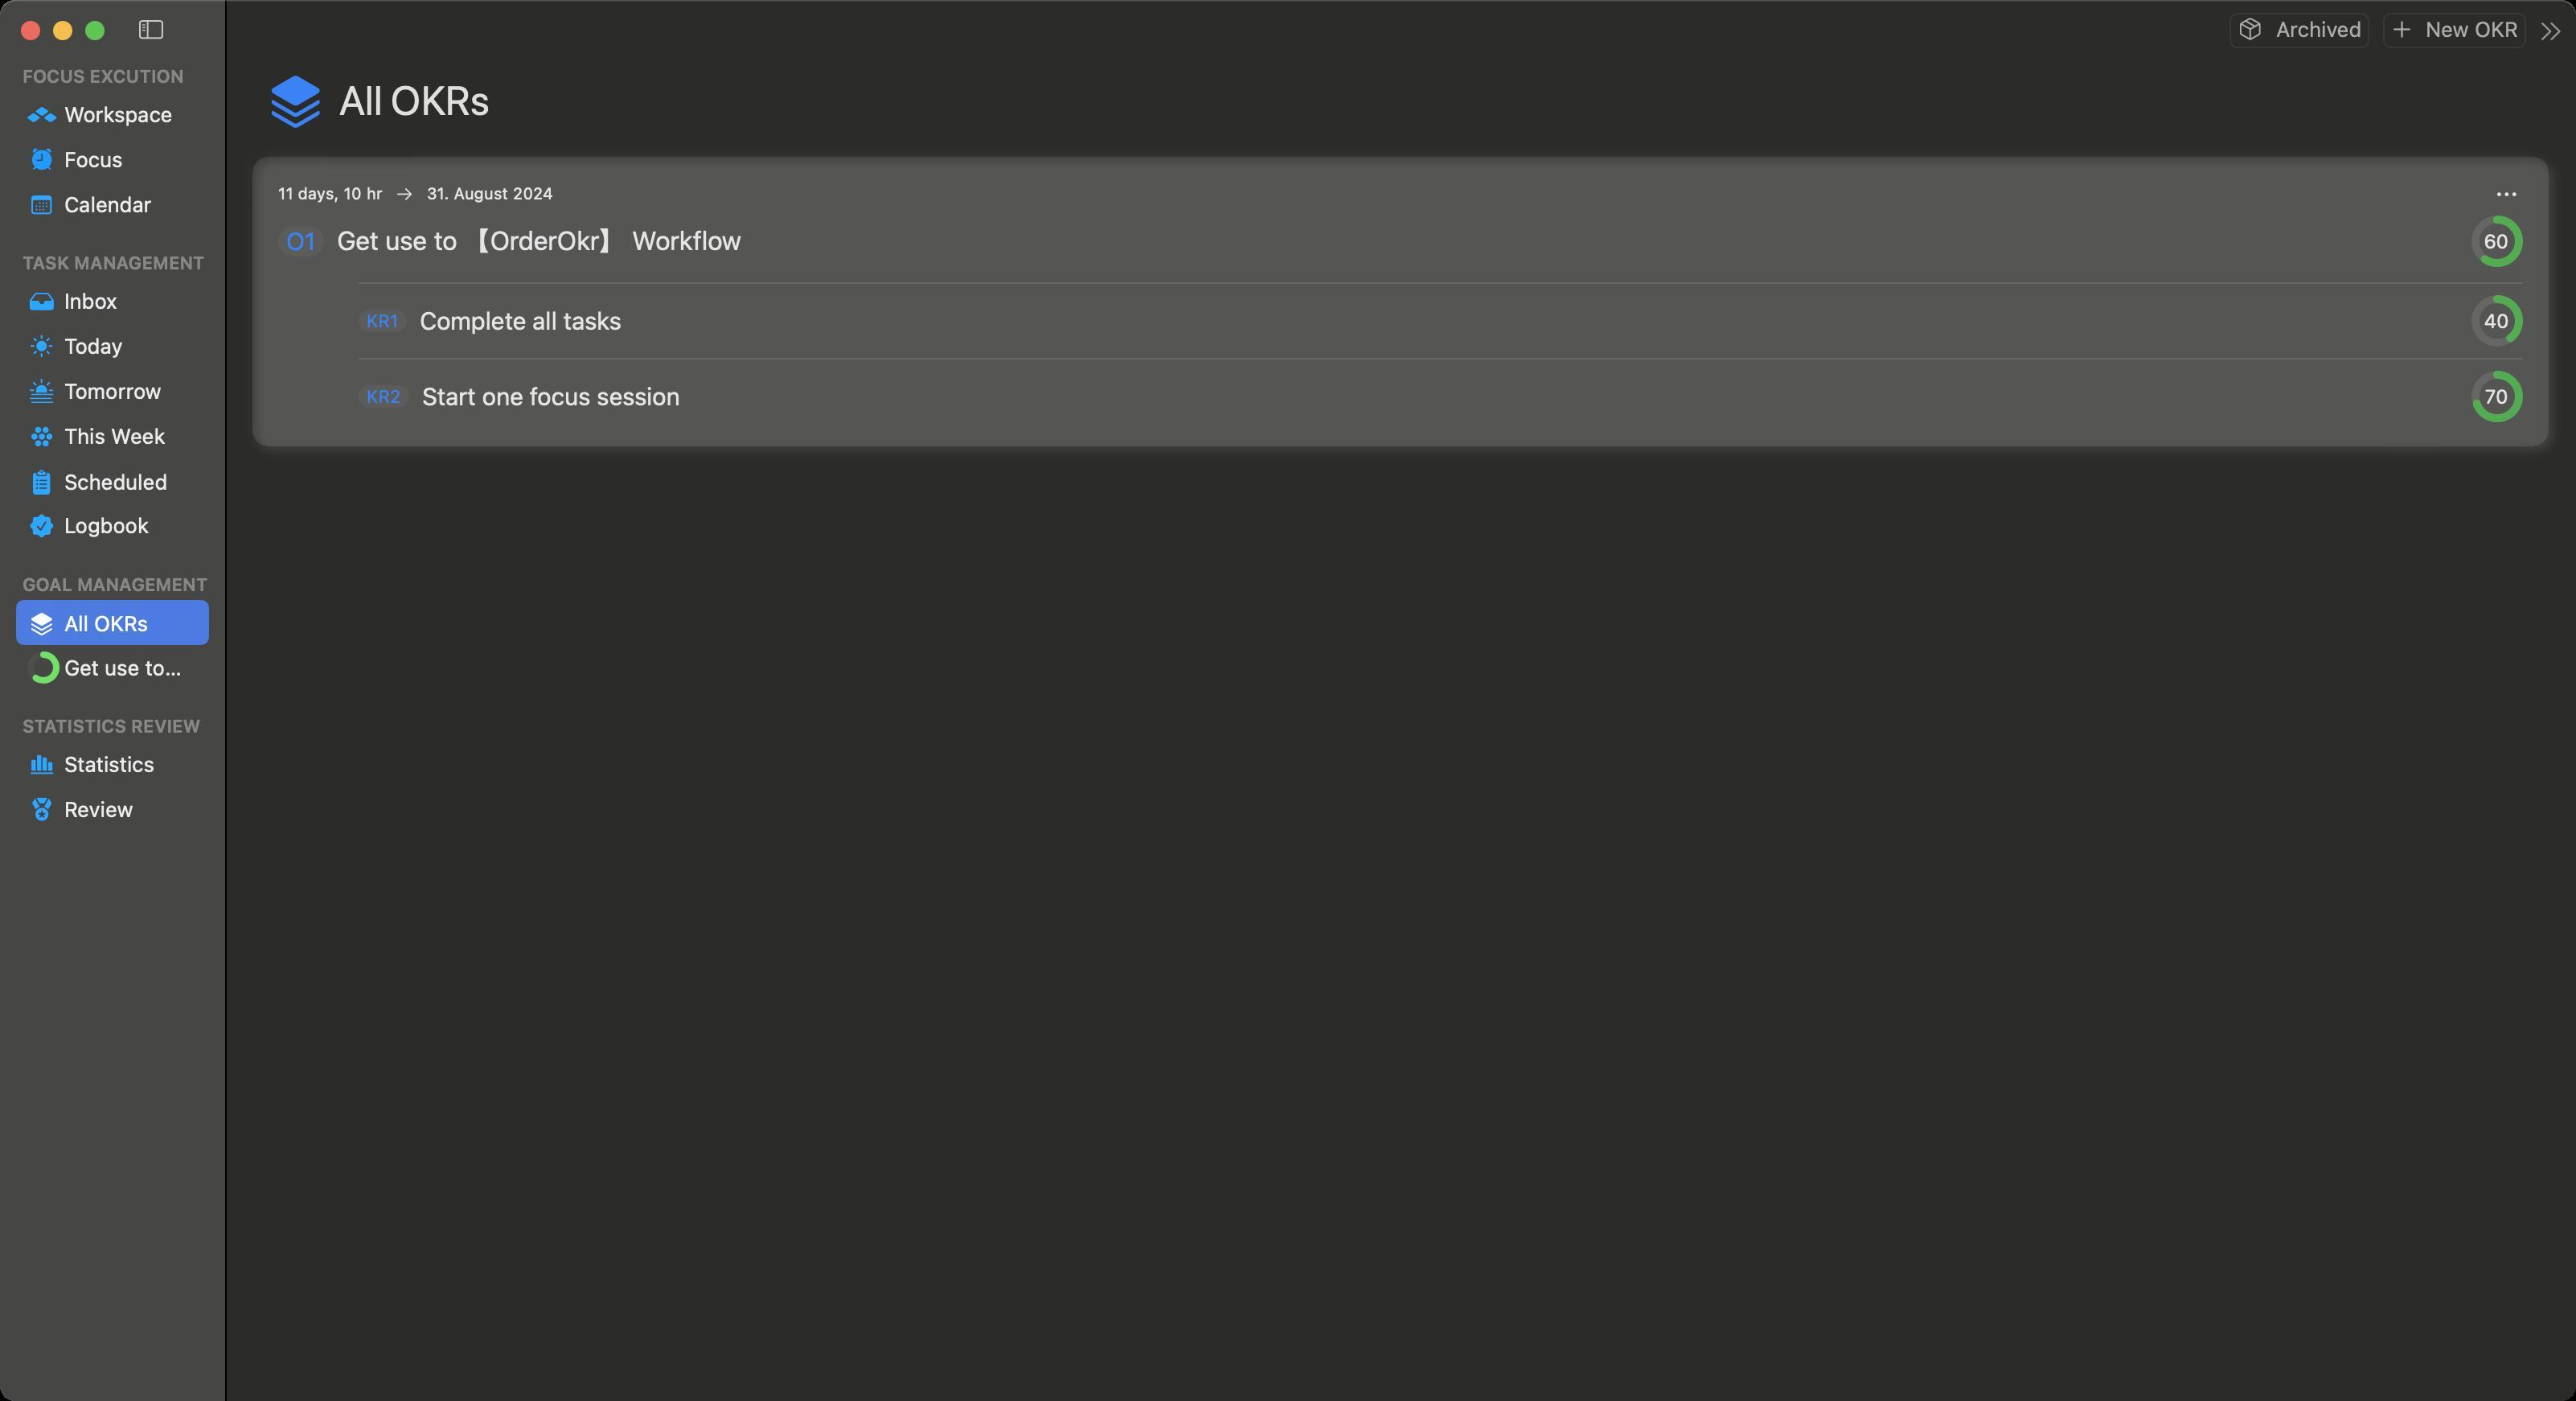
Accessibility tree:
{"name": "OrderOkr", "role": "AXWindow", "description": null, "role_description": "standard window", "value": null, "position": "10.00;122.00", "size": "1602;871", "children": [{"name": null, "role": "AXGroup", "description": null, "role_description": "group", "value": null, "position": "0.00;0.00", "size": "1602;871", "children": [{"name": null, "role": "AXSplitGroup", "description": null, "role_description": "split group", "value": null, "position": "0.00;0.00", "size": "1602;871", "children": [{"name": null, "role": "AXGroup", "description": null, "role_description": "group", "value": null, "position": "0.00;0.00", "size": "140;871", "children": [{"name": null, "role": "AXScrollArea", "description": null, "role_description": "scroll area", "value": null, "position": "0.00;38.00", "size": "140;833", "children": [{"name": null, "role": "AXOutline", "description": "Sidebar", "role_description": "outline", "value": null, "position": "0.00;38.00", "size": "140;833", "children": [{"name": null, "role": "AXRow", "description": null, "role_description": "outline row", "value": null, "position": "0.00;38.00", "size": "140;19", "children": [{"name": null, "role": "AXCell", "description": null, "role_description": "cell", "value": null, "position": "10.00;38.00", "size": "120;19", "children": [{"name": null, "role": "AXGroup", "description": null, "role_description": "group", "value": null, "position": "14.00;38.00", "size": "124;19", "children": [{"name": null, "role": "AXHeading", "description": "FOCUS EXCUTION", "role_description": "heading", "value": null, "position": "14.00;40.50", "size": "100;14", "children": []}]}]}]}, {"name": null, "role": "AXRow", "description": null, "role_description": "outline row", "value": null, "position": "0.00;57.00", "size": "140;28", "children": [{"name": null, "role": "AXCell", "description": null, "role_description": "cell", "value": null, "position": "10.00;57.00", "size": "120;28", "children": [{"name": null, "role": "AXButton", "description": "Workspace", "role_description": "button", "value": null, "position": "17.00;63.00", "size": "90;16", "children": []}]}]}, {"name": null, "role": "AXRow", "description": null, "role_description": "outline row", "value": null, "position": "0.00;85.00", "size": "140;28", "children": [{"name": null, "role": "AXCell", "description": null, "role_description": "cell", "value": null, "position": "10.00;85.00", "size": "120;28", "children": [{"name": null, "role": "AXButton", "description": "Focus", "role_description": "button", "value": null, "position": "20.00;91.04", "size": "56;16", "children": []}]}]}, {"name": null, "role": "AXRow", "description": null, "role_description": "outline row", "value": null, "position": "0.00;113.00", "size": "140;28", "children": [{"name": null, "role": "AXCell", "description": null, "role_description": "cell", "value": null, "position": "10.00;113.00", "size": "120;28", "children": [{"name": null, "role": "AXButton", "description": "Calendar", "role_description": "button", "value": null, "position": "19.50;119.00", "size": "75;16", "children": []}]}]}, {"name": null, "role": "AXRow", "description": null, "role_description": "outline row", "value": null, "position": "0.00;154.00", "size": "140;19", "children": [{"name": null, "role": "AXCell", "description": null, "role_description": "cell", "value": null, "position": "10.00;154.00", "size": "120;19", "children": [{"name": null, "role": "AXGroup", "description": null, "role_description": "group", "value": null, "position": "14.00;154.00", "size": "124;19", "children": [{"name": null, "role": "AXHeading", "description": "TASK MANAGEMENT", "role_description": "heading", "value": null, "position": "14.00;156.50", "size": "114;14", "children": []}]}]}]}, {"name": null, "role": "AXRow", "description": null, "role_description": "outline row", "value": null, "position": "0.00;173.00", "size": "140;28", "children": [{"name": null, "role": "AXCell", "description": null, "role_description": "cell", "value": null, "position": "10.00;173.00", "size": "120;28", "children": [{"name": null, "role": "AXButton", "description": "Inbox", "role_description": "button", "value": null, "position": "18.50;179.00", "size": "54;16", "children": []}]}]}, {"name": null, "role": "AXRow", "description": null, "role_description": "outline row", "value": null, "position": "0.00;201.00", "size": "140;28", "children": [{"name": null, "role": "AXCell", "description": null, "role_description": "cell", "value": null, "position": "10.00;201.00", "size": "120;28", "children": [{"name": null, "role": "AXButton", "description": "Today", "role_description": "button", "value": null, "position": "19.00;206.79", "size": "58;16", "children": []}]}]}, {"name": null, "role": "AXRow", "description": null, "role_description": "outline row", "value": null, "position": "0.00;229.00", "size": "140;28", "children": [{"name": null, "role": "AXCell", "description": null, "role_description": "cell", "value": null, "position": "10.00;229.00", "size": "120;28", "children": [{"name": null, "role": "AXButton", "description": "Tomorrow", "role_description": "button", "value": null, "position": "18.50;234.83", "size": "82;16", "children": []}]}]}, {"name": null, "role": "AXRow", "description": null, "role_description": "outline row", "value": null, "position": "0.00;257.00", "size": "140;28", "children": [{"name": null, "role": "AXCell", "description": null, "role_description": "cell", "value": null, "position": "10.00;257.00", "size": "120;28", "children": [{"name": null, "role": "AXButton", "description": "This Week", "role_description": "button", "value": null, "position": "19.50;263.00", "size": "84;16", "children": []}]}]}, {"name": null, "role": "AXRow", "description": null, "role_description": "outline row", "value": null, "position": "0.00;285.00", "size": "140;28", "children": [{"name": null, "role": "AXCell", "description": null, "role_description": "cell", "value": null, "position": "10.00;285.00", "size": "120;28", "children": [{"name": null, "role": "AXButton", "description": "Scheduled", "role_description": "button", "value": null, "position": "20.50;291.00", "size": "84;16", "children": []}]}]}, {"name": null, "role": "AXRow", "description": null, "role_description": "outline row", "value": null, "position": "0.00;313.00", "size": "140;28", "children": [{"name": null, "role": "AXCell", "description": null, "role_description": "cell", "value": null, "position": "10.00;313.00", "size": "120;28", "children": [{"name": null, "role": "AXButton", "description": "Logbook", "role_description": "button", "value": null, "position": "18.50;318.58", "size": "74;16", "children": []}]}]}, {"name": null, "role": "AXRow", "description": null, "role_description": "outline row", "value": null, "position": "0.00;354.00", "size": "140;19", "children": [{"name": null, "role": "AXCell", "description": null, "role_description": "cell", "value": null, "position": "10.00;354.00", "size": "120;19", "children": [{"name": null, "role": "AXGroup", "description": null, "role_description": "group", "value": null, "position": "14.00;354.00", "size": "124;19", "children": [{"name": null, "role": "AXHeading", "description": "GOAL MANAGEMENT", "role_description": "heading", "value": null, "position": "14.00;356.50", "size": "116;14", "children": []}]}]}]}, {"name": null, "role": "AXRow", "description": null, "role_description": "outline row", "value": null, "position": "0.00;373.00", "size": "140;28", "children": [{"name": null, "role": "AXCell", "description": null, "role_description": "cell", "value": null, "position": "10.00;373.00", "size": "120;28", "children": [{"name": null, "role": "AXButton", "description": "All OKRs", "role_description": "button", "value": null, "position": "18.00;379.33", "size": "74;16", "children": []}]}]}, {"name": null, "role": "AXRow", "description": null, "role_description": "outline row", "value": null, "position": "0.00;401.00", "size": "140;28", "children": [{"name": null, "role": "AXCell", "description": null, "role_description": "cell", "value": null, "position": "10.00;401.00", "size": "120;28", "children": [{"name": null, "role": "AXButton", "description": "Get use to 【OrderOkr】 Workflow", "role_description": "button", "value": null, "position": "17.00;405.00", "size": "96;20", "children": []}]}]}, {"name": null, "role": "AXRow", "description": null, "role_description": "outline row", "value": null, "position": "0.00;442.00", "size": "140;19", "children": [{"name": null, "role": "AXCell", "description": null, "role_description": "cell", "value": null, "position": "10.00;442.00", "size": "120;19", "children": [{"name": null, "role": "AXGroup", "description": null, "role_description": "group", "value": null, "position": "14.00;442.00", "size": "124;19", "children": [{"name": null, "role": "AXHeading", "description": "STATISTICS REVIEW", "role_description": "heading", "value": null, "position": "14.00;444.50", "size": "111;14", "children": []}]}]}]}, {"name": null, "role": "AXRow", "description": null, "role_description": "outline row", "value": null, "position": "0.00;461.00", "size": "140;28", "children": [{"name": null, "role": "AXCell", "description": null, "role_description": "cell", "value": null, "position": "10.00;461.00", "size": "120;28", "children": [{"name": null, "role": "AXButton", "description": "Statistics", "role_description": "button", "value": null, "position": "19.00;467.00", "size": "78;16", "children": []}]}]}, {"name": null, "role": "AXRow", "description": null, "role_description": "outline row", "value": null, "position": "0.00;489.00", "size": "140;28", "children": [{"name": null, "role": "AXCell", "description": null, "role_description": "cell", "value": null, "position": "10.00;489.00", "size": "120;28", "children": [{"name": null, "role": "AXButton", "description": "Review", "role_description": "button", "value": null, "position": "20.00;494.83", "size": "63;16", "children": []}]}]}, {"name": null, "role": "AXColumn", "description": null, "role_description": "column", "value": null, "position": "10.00;38.00", "size": "120;833", "children": []}]}]}]}, {"name": null, "role": "AXSplitter", "description": null, "role_description": "splitter", "value": 140.0, "position": "140.00;38.00", "size": "1;833", "children": []}, {"name": null, "role": "AXGroup", "description": null, "role_description": "group", "value": null, "position": "141.00;0.00", "size": "1461;871", "children": [{"name": null, "role": "AXScrollArea", "description": null, "role_description": "scroll area", "value": null, "position": "141.00;38.00", "size": "1461;833", "children": [{"name": null, "role": "AXTable", "description": null, "role_description": "list", "value": null, "position": "141.00;38.00", "size": "1461;833", "children": [{"name": null, "role": "AXRow", "description": null, "role_description": "table row", "value": null, "position": "141.00;38.00", "size": "1461;48", "children": [{"name": null, "role": "AXCell", "description": null, "role_description": "cell", "value": null, "position": "149.00;38.00", "size": "1444;48", "children": [{"name": null, "role": "AXImage", "description": "Hdr", "role_description": "image", "value": null, "position": "165.50;44.00", "size": "37;36", "children": []}, {"name": null, "role": "AXStaticText", "description": null, "role_description": "text", "value": "All OKRs", "position": "211.00;47.25", "size": "94;29", "children": []}]}]}, {"name": null, "role": "AXRow", "description": null, "role_description": "table row", "value": null, "position": "141.00;85.50", "size": "1461;0", "children": [{"name": null, "role": "AXCell", "description": null, "role_description": "cell", "value": null, "position": "141.00;85.50", "size": "1461;0", "children": [{"name": null, "role": "AXGroup", "description": null, "role_description": "group", "value": null, "position": "149.00;85.50", "size": "1444;0", "children": []}]}]}, {"name": null, "role": "AXRow", "description": null, "role_description": "table row", "value": null, "position": "141.00;85.50", "size": "1461;204", "children": [{"name": null, "role": "AXCell", "description": null, "role_description": "cell", "value": null, "position": "149.00;85.50", "size": "1444;204", "children": [{"name": null, "role": "AXStaticText", "description": null, "role_description": "text", "value": "11 days, 10 hr", "position": "173.00;114.10", "size": "65;13", "children": []}, {"name": null, "role": "AXImage", "description": "Right", "role_description": "image", "value": null, "position": "247.00;117.00", "size": "10;8", "children": []}, {"name": null, "role": "AXStaticText", "description": null, "role_description": "text", "value": "31. August 2024", "position": "265.50;114.10", "size": "79;13", "children": []}, {"name": "More", "role": "AXPopUpButton", "description": null, "role_description": "pop up button", "value": null, "position": "1549.00;113.50", "size": "20;14", "children": []}, {"name": null, "role": "AXStaticText", "description": null, "role_description": "text", "value": "O1", "position": "178.00;140.33", "size": "18;19", "children": []}, {"name": null, "role": "AXStaticText", "description": null, "role_description": "text", "value": "Get use to 【OrderOkr】 Workflow", "position": "209.50;140.33", "size": "252;19", "children": []}, {"name": null, "role": "AXProgressIndicator", "description": "60", "role_description": "progress indicator", "value": 0.6000000238418579, "position": "1537.00;134.00", "size": "32;32", "children": []}, {"name": null, "role": "AXStaticText", "description": null, "role_description": "text", "value": "KR1", "position": "228.00;192.40", "size": "20;14", "children": []}, {"name": null, "role": "AXStaticText", "description": null, "role_description": "text", "value": "Complete all tasks", "position": "261.00;189.90", "size": "126;19", "children": []}, {"name": null, "role": "AXProgressIndicator", "description": "40", "role_description": "progress indicator", "value": 0.4000000059604645, "position": "1537.00;183.50", "size": "32;32", "children": []}, {"name": null, "role": "AXStaticText", "description": null, "role_description": "text", "value": "KR2", "position": "228.00;239.40", "size": "22;14", "children": []}, {"name": null, "role": "AXStaticText", "description": null, "role_description": "text", "value": "Start one focus session", "position": "262.50;236.90", "size": "160;19", "children": []}, {"name": null, "role": "AXProgressIndicator", "description": "70", "role_description": "progress indicator", "value": 0.699999988079071, "position": "1537.00;230.50", "size": "32;32", "children": []}]}]}, {"name": null, "role": "AXColumn", "description": null, "role_description": "column", "value": null, "position": "141.00;38.00", "size": "1461;833", "children": []}]}]}]}]}]}, {"name": null, "role": "AXGroup", "description": null, "role_description": "group", "value": null, "position": "0.00;0.00", "size": "1602;38", "children": []}, {"name": null, "role": "AXToolbar", "description": null, "role_description": "toolbar", "value": null, "position": "0.00;0.00", "size": "1602;38", "children": [{"name": null, "role": "AXButton", "description": "Hide Sidebar", "role_description": "button", "value": null, "position": "76.00;0.00", "size": "36;38", "children": [{"name": null, "role": "AXButton", "description": "Hide Sidebar", "role_description": "button", "value": null, "position": "85.00;8.00", "size": "18;16", "children": []}]}, {"name": null, "role": "AXButton", "description": "Archived", "role_description": "button", "value": null, "position": "1382.00;0.00", "size": "96;38", "children": [{"name": null, "role": "AXButton", "description": "Archived", "role_description": "button", "value": null, "position": "1391.50;9.00", "size": "78;16", "children": []}]}, {"name": null, "role": "AXButton", "description": "New OKR", "role_description": "button", "value": null, "position": "1478.00;0.00", "size": "97;38", "children": [{"name": null, "role": "AXButton", "description": "New OKR", "role_description": "button", "value": null, "position": "1487.00;9.00", "size": "79;16", "children": []}]}, {"name": null, "role": "AXPopUpButton", "description": "more toolbar items", "role_description": "pop up button", "value": null, "position": "1571.00;12.00", "size": "26;14", "children": []}]}, {"name": null, "role": "AXButton", "description": null, "role_description": "close button", "value": null, "position": "12.00;11.00", "size": "14;16", "children": []}, {"name": null, "role": "AXButton", "description": null, "role_description": "full screen button", "value": null, "position": "52.00;11.00", "size": "14;16", "children": [{"name": null, "role": "AXGroup", "description": null, "role_description": "group", "value": null, "position": "52.00;11.00", "size": "14;16", "children": [{"name": null, "role": "AXGroup", "description": null, "role_description": "group", "value": null, "position": "52.00;11.00", "size": "14;16", "children": []}]}]}, {"name": null, "role": "AXButton", "description": null, "role_description": "minimize button", "value": null, "position": "32.00;11.00", "size": "14;16", "children": []}]}